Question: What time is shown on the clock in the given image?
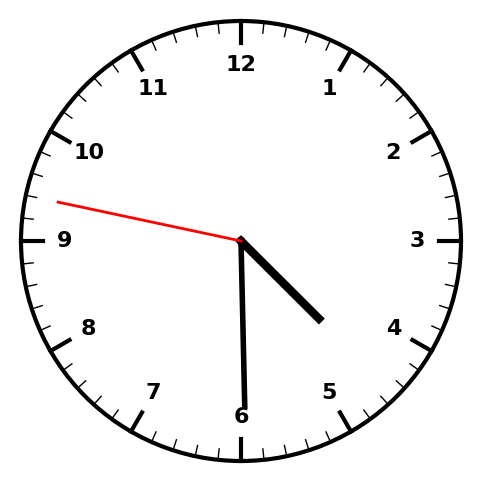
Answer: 04:29:47